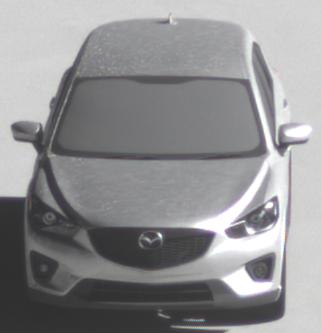
Make: Mazda
Model: CX-5 2.0 SKYACTIV-G 160
Detailed model: CX-5 (GH)
Model produced from: 2012/04
Model produced until: 2015/02
Doors: 5
Color: white
Road condition: dry road
Daytime: morning or afternoon
Contrast: high contrast